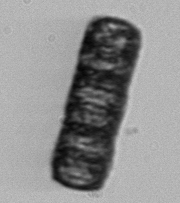
Label: Paralia_sulcata